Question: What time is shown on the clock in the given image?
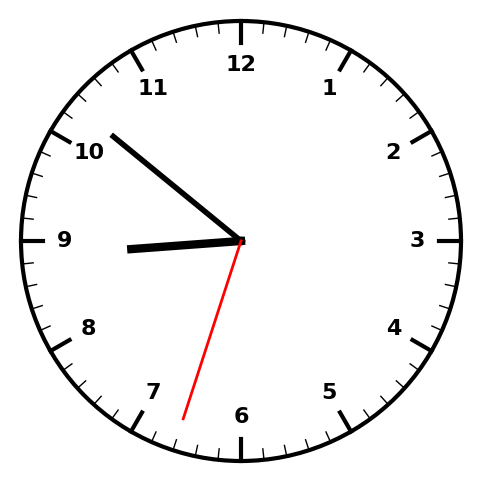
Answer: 08:51:33